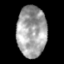
Tissue: skin
Cell type: Epithelial cells
Senescence score: 0.7371
Nuclear area (px): 1480
Mean DAPI intensity: 162.224